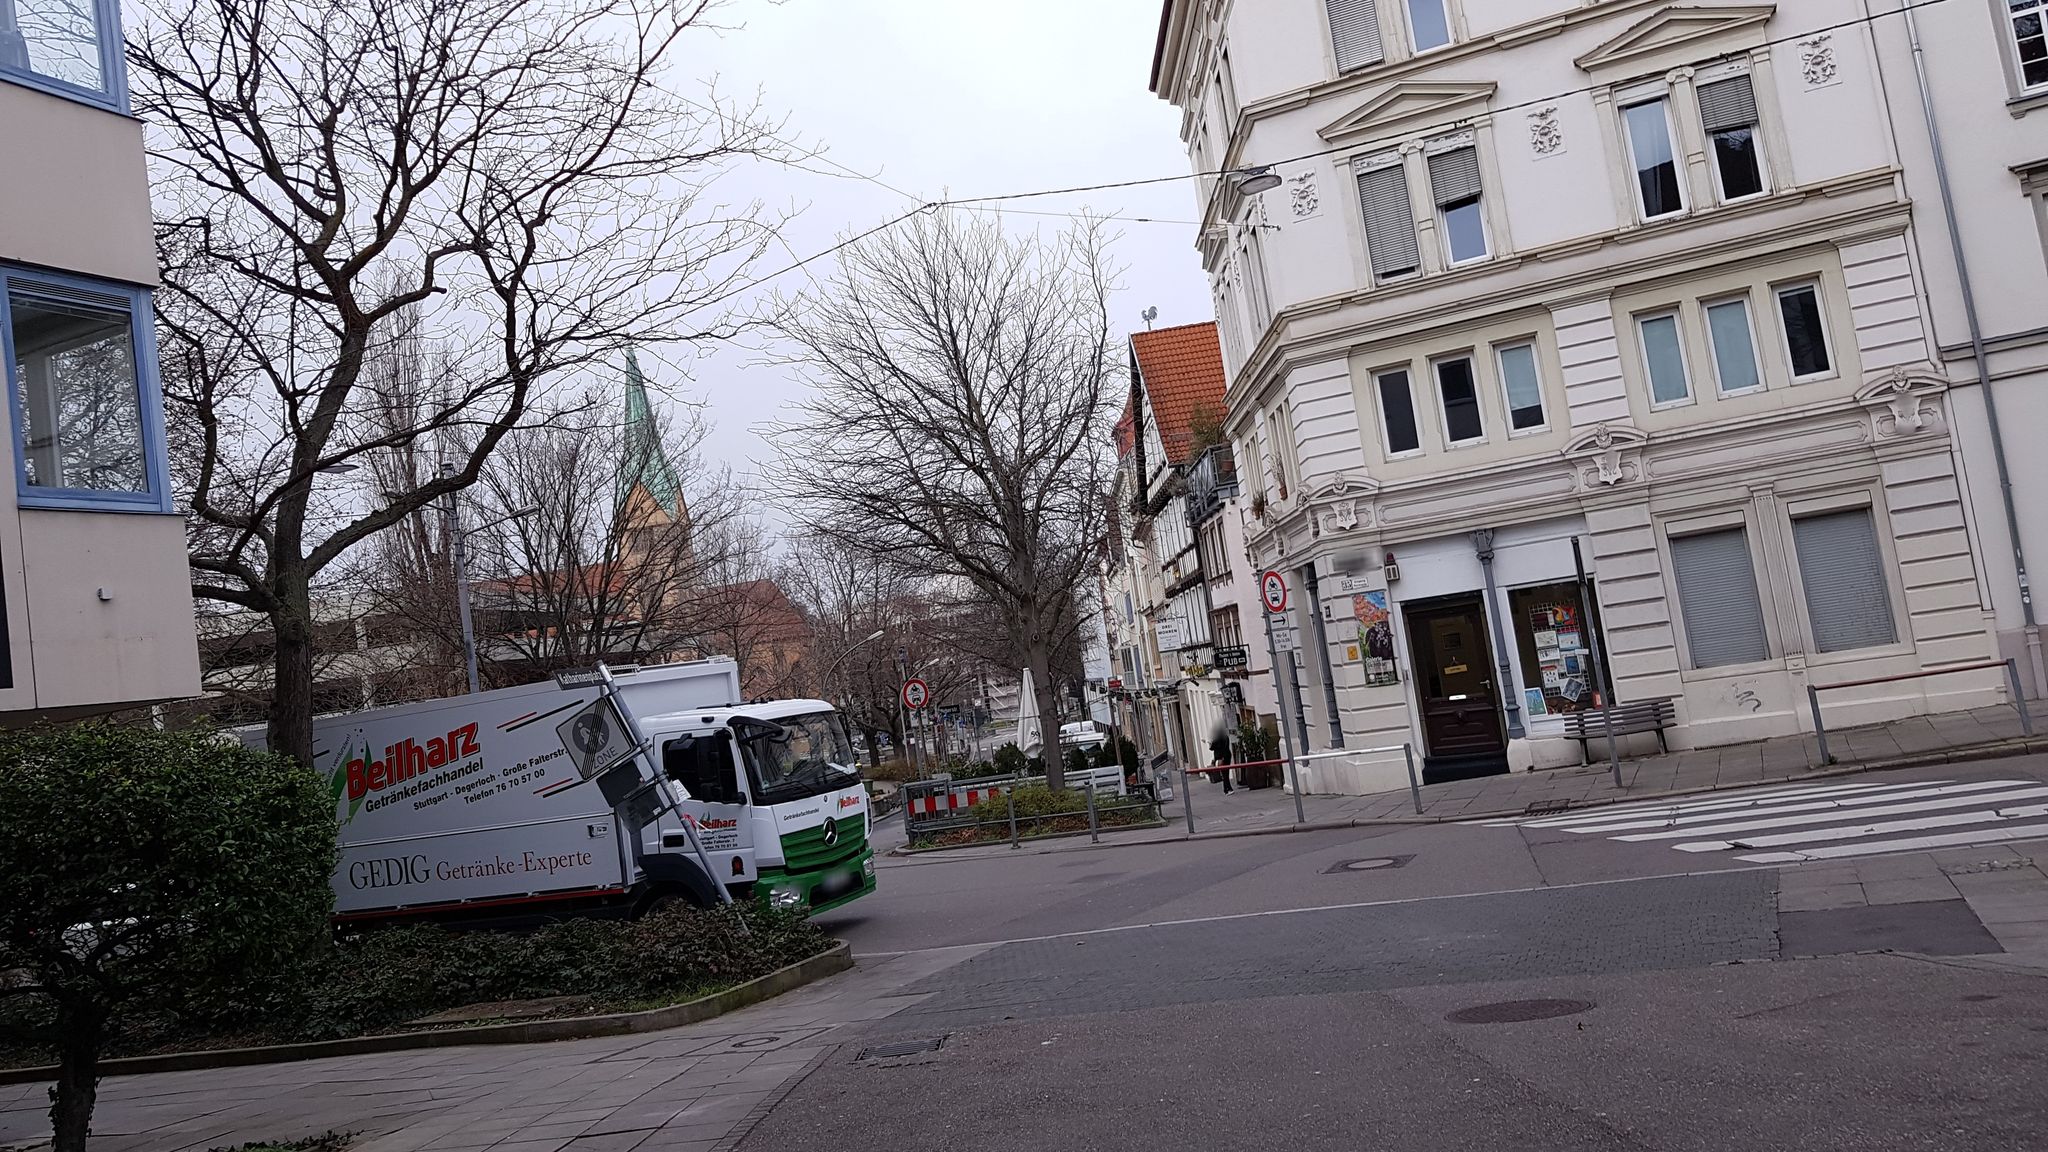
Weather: cloudy
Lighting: day
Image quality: good
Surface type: walking surface
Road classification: footway, pedestrian, steps
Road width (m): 4
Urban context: urban centre
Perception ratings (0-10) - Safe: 3.91, Lively: 5.33, Beautiful: 7.8, Boring: 4.26, Depressing: 2.86, Wealthy: 7.62